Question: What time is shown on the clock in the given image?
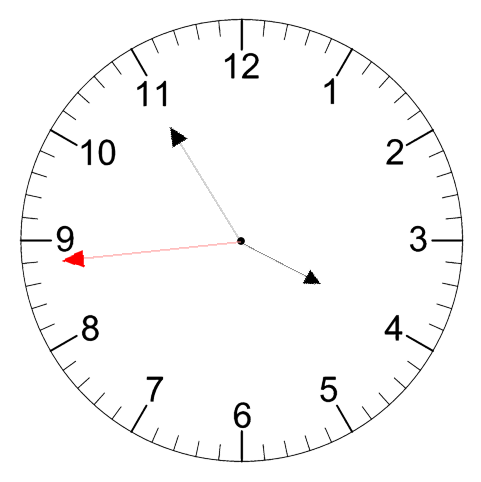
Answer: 03:54:44